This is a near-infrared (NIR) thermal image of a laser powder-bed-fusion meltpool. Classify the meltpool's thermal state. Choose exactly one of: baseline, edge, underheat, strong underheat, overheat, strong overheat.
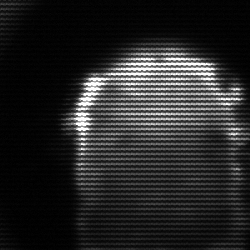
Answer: baseline